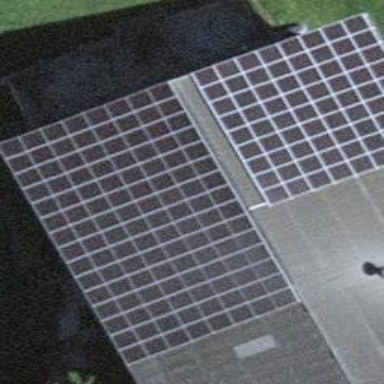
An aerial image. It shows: Solar power generator using photovoltaic method with solar photovoltaic panel types.